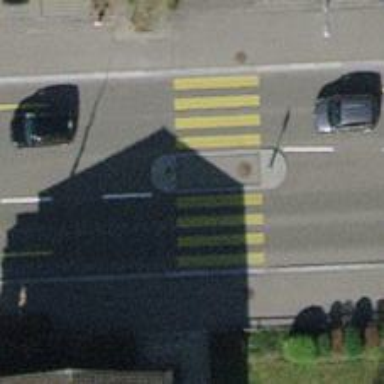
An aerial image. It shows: Uncontrolled zebra crossing with pedestrian island.